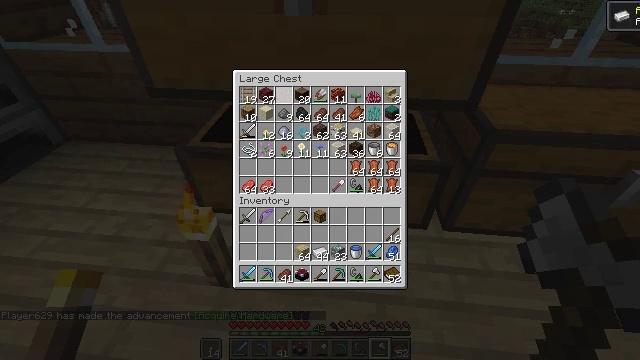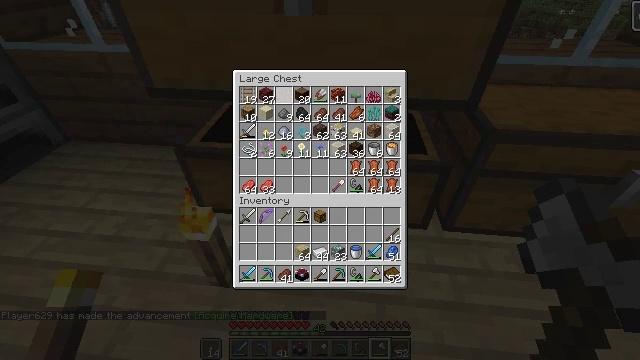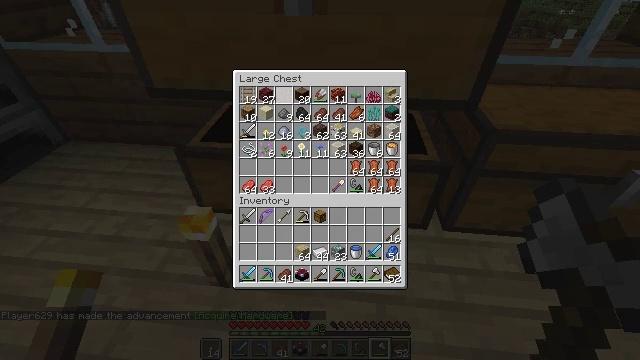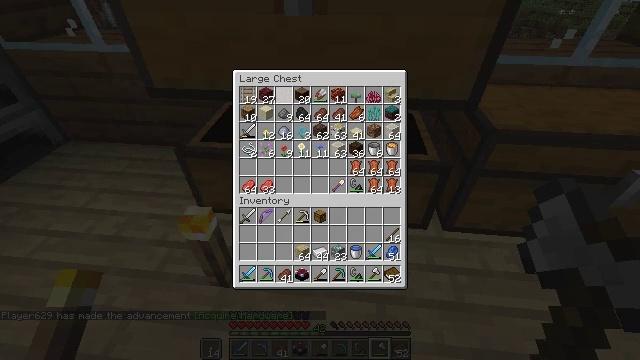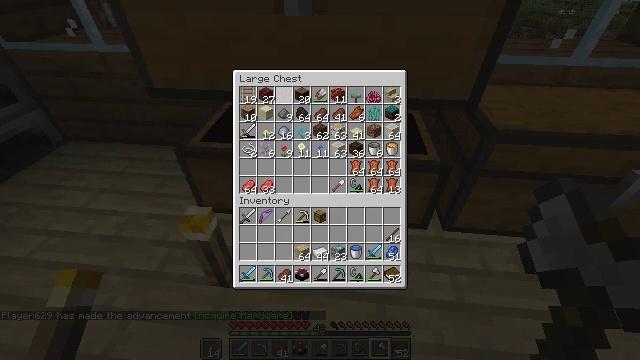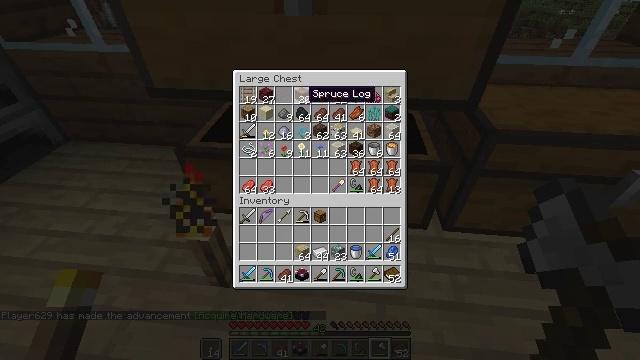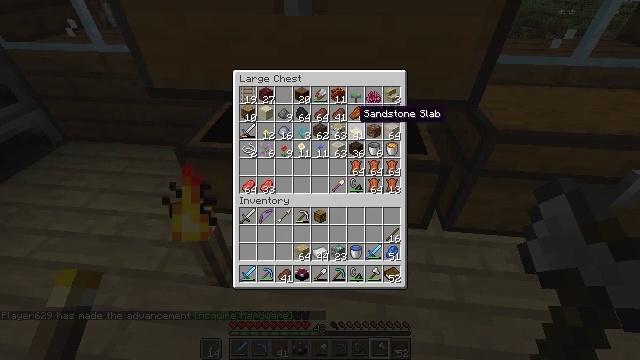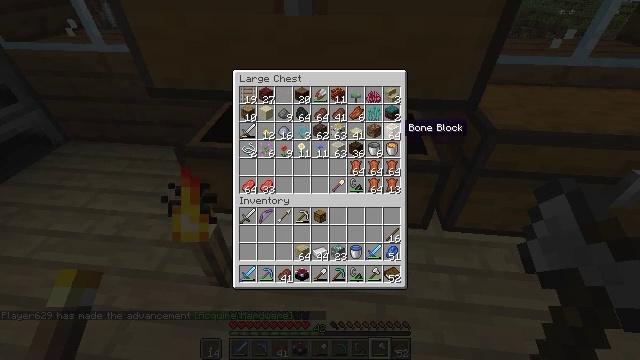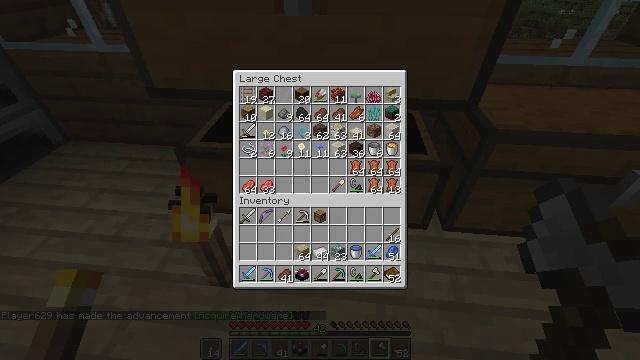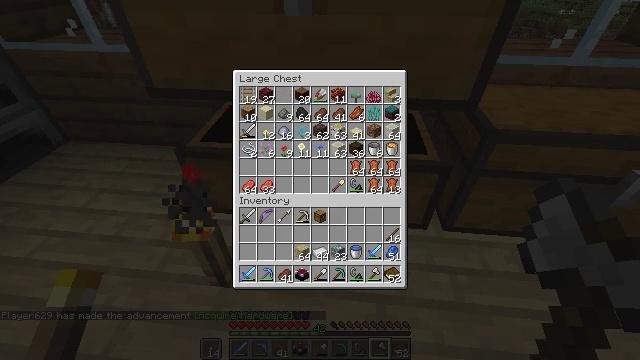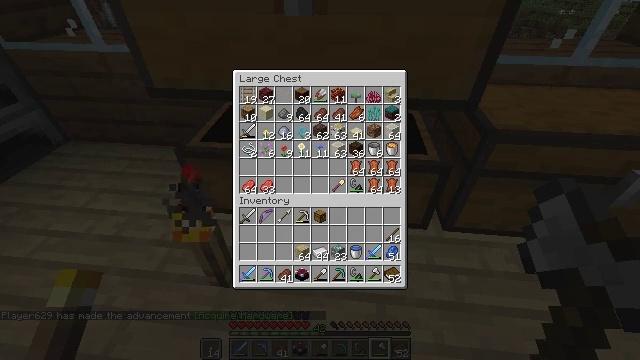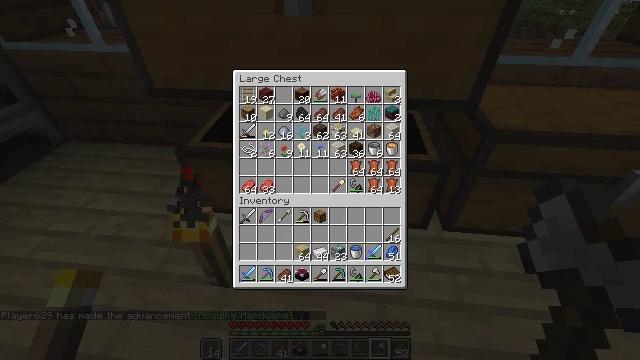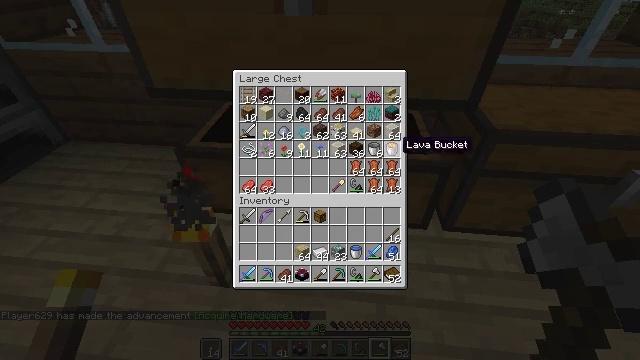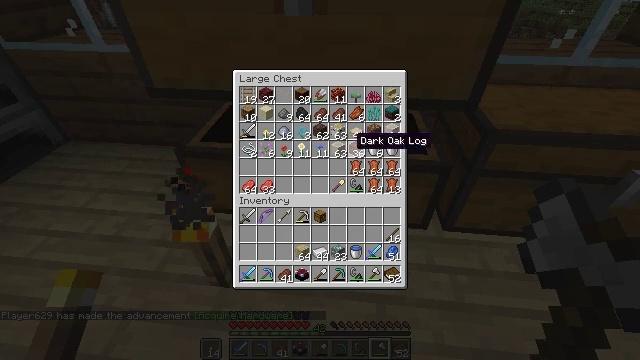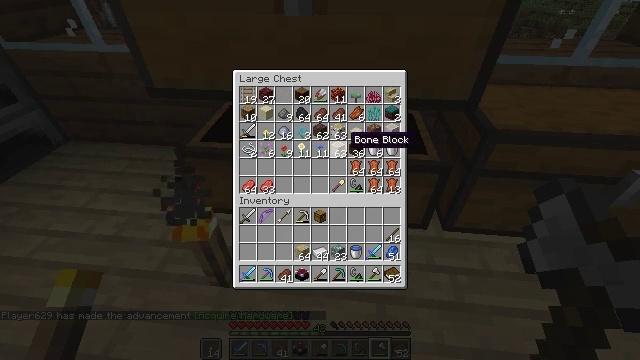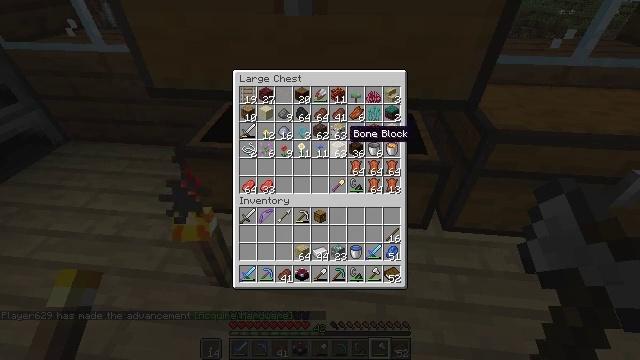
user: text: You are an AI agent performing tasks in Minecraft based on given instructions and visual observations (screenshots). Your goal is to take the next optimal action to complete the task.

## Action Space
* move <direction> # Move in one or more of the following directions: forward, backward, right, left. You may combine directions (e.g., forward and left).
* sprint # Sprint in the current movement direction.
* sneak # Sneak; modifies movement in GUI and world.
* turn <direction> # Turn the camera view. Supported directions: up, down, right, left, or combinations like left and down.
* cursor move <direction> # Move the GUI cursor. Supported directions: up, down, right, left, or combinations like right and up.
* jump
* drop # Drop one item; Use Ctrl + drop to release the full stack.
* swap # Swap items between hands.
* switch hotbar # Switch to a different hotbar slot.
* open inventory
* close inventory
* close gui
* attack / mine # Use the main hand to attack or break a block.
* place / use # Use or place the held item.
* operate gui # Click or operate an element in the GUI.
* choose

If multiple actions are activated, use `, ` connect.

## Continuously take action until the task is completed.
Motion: motion action
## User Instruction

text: Craft birch planks with a birch log in inventory.
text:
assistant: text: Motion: no_op
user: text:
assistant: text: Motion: no_op
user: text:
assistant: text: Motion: no_op
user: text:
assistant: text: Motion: no_op
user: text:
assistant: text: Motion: turn right and down
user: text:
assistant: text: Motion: turn right and down
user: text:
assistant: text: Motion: turn right and down
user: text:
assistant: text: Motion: turn right
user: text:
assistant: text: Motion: no_op
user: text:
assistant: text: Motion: no_op
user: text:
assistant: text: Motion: no_op
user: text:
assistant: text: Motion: turn left
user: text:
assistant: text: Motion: turn left
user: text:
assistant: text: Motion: no_op
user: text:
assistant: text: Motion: no_op
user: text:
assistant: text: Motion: turn up
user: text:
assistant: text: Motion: no_op
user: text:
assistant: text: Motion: no_op
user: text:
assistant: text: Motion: no_op
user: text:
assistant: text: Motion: no_op
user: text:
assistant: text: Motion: no_op
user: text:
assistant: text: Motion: no_op
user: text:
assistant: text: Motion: no_op
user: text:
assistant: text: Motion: no_op
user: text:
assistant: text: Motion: use / place
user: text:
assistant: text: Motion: use / place
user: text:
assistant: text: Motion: use / place
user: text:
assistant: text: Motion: turn right and down
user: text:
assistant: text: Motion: turn right and down
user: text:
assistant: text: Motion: turn down